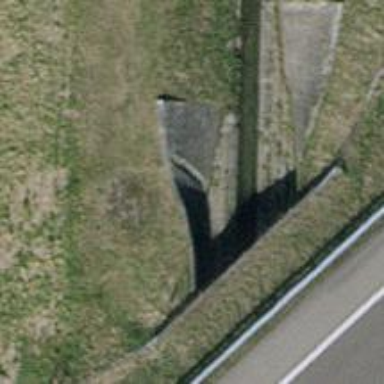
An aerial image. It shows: Drain passing through culvert tunnel.